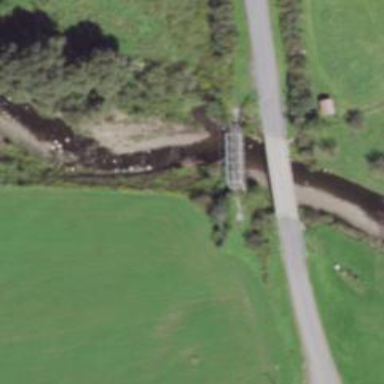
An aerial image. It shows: Abandoned road bridge.